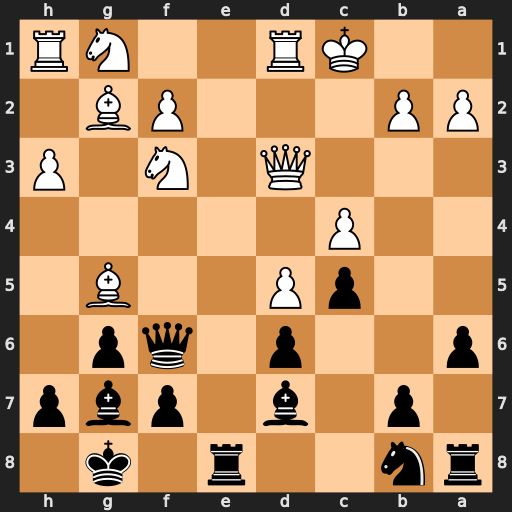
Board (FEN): rn2r1k1/1p1b1pbp/p2p1qp1/2pP2B1/2P5/3Q1N1P/PP3PB1/2KR2NR
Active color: b
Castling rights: -
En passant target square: -
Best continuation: Qxb2#